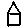
Label: house